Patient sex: M
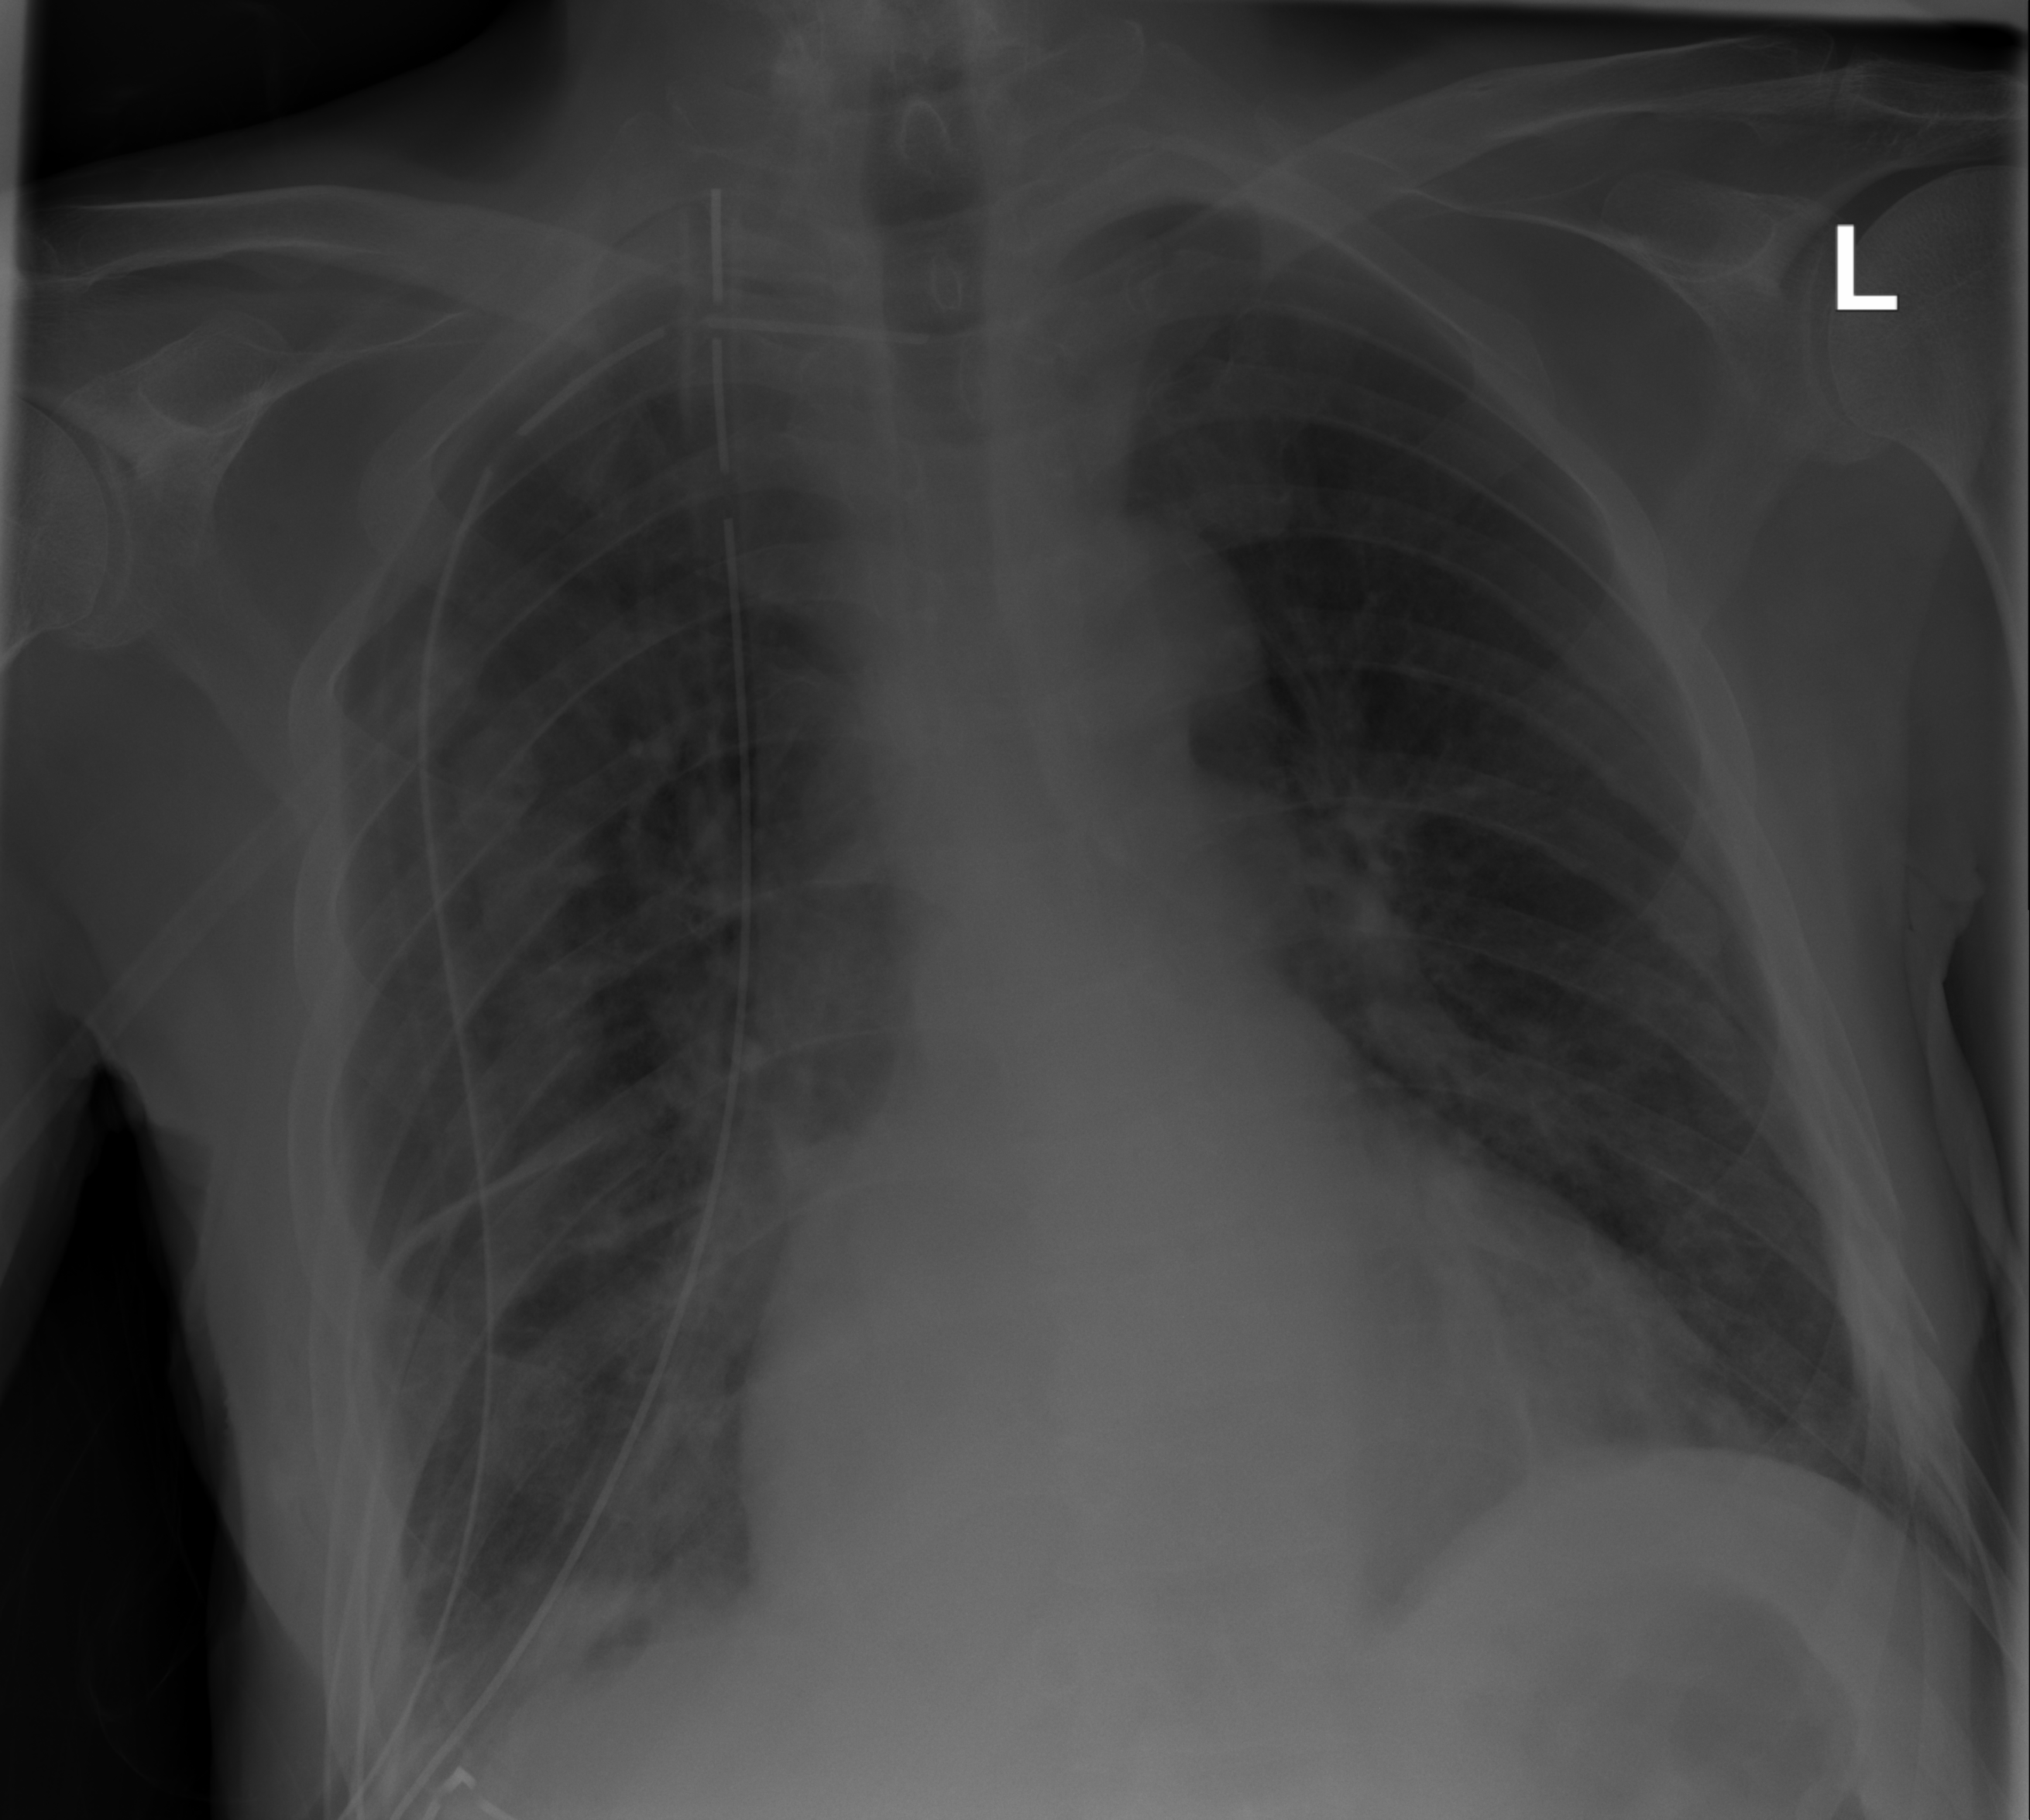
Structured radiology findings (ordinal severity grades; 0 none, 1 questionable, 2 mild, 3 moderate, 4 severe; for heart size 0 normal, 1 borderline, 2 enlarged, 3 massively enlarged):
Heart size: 2
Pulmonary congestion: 0
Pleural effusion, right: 2
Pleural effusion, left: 0
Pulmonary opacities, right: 0
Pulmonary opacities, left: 0
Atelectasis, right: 2
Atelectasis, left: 2